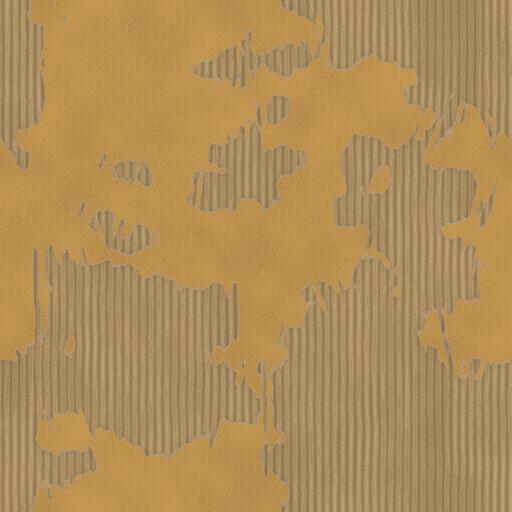
Tags: broken brown cardboard paper torn